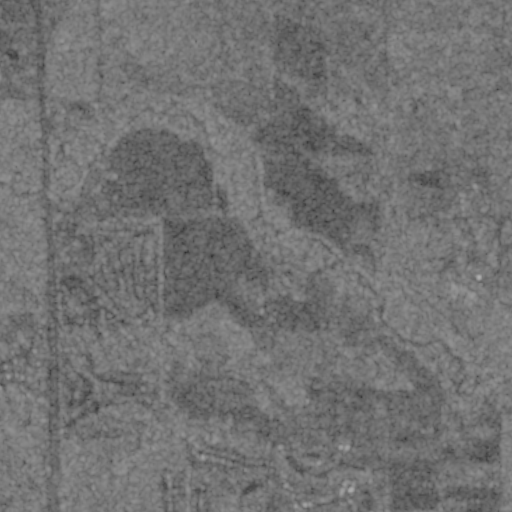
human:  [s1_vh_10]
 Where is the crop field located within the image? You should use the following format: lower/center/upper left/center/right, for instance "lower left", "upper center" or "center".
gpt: The crop field is located in the lower right of the image.
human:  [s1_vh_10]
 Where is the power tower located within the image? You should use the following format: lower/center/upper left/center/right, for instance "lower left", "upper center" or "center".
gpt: The power tower is located in the left of the image.
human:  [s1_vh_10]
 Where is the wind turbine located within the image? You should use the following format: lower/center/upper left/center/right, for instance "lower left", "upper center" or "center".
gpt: The wind turbine is located in the lower right of the image.
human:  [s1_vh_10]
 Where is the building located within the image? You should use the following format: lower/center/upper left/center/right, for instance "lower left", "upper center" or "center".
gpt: There is no building in the image.

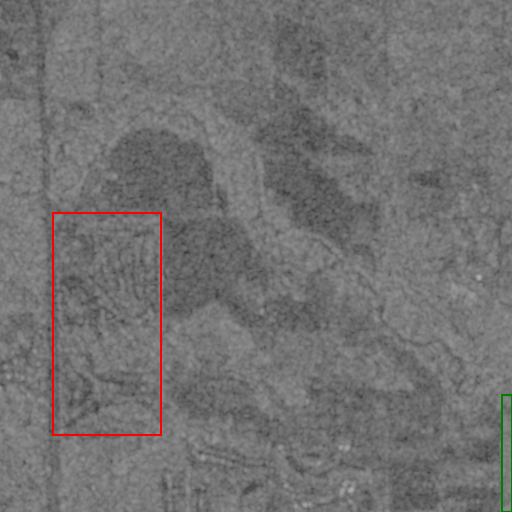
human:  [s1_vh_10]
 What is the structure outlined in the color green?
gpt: The structure outlined in green is a crop field.
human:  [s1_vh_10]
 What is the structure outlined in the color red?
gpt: The structure outlined in red is a park.
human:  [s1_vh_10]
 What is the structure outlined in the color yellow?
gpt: There is no yellow outline.